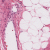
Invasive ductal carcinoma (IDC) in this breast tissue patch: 0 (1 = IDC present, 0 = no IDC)